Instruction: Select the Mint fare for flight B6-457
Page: flights
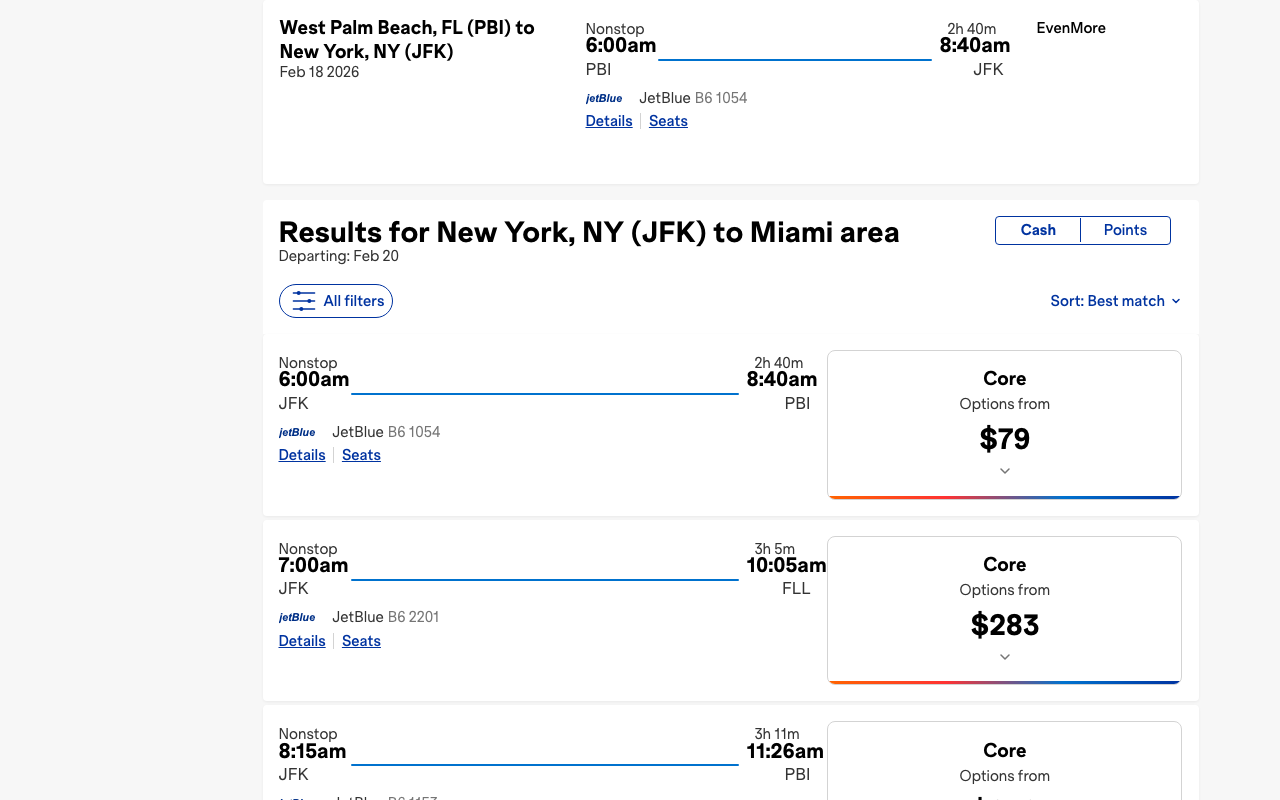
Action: click